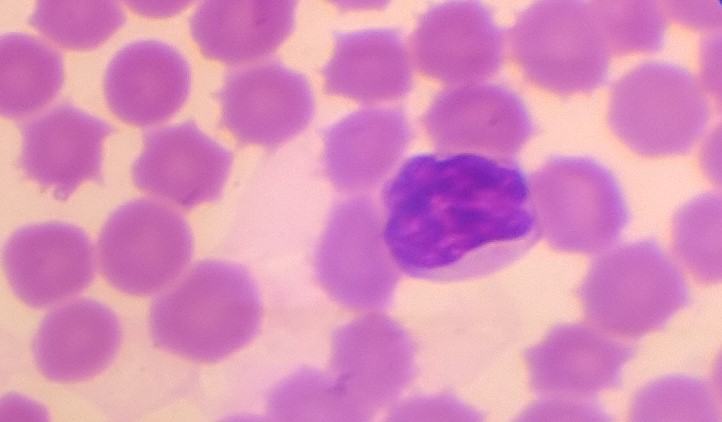
White blood cell type: Lymphocyte